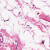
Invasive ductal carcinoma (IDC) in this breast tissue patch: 0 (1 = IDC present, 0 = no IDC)